Question: I am trying to generate a Heatmap with gnuplot but with a two distinct information for each entry in the heatmap. While heatmap shows the value as color, I want each block in the heatmap to show textual information as well.
The following script creates half of what I have in mind:
'''
set term postscript eps color solid
set output '1.eps'
set title "Heat Map generated from a file containing Z values only"
unset key
set tic scale 0
set border linewidth 2
set palette rgbformula -7,2,-3
unset cbtics
unset colorbox
unset xtics
set x2tics ("A" 0, "B" 1, "C" 2, "D" 3, "E" 4)
set ytics ("N0" 0, "N1" 1, "N2" 2, "N3" 3, "N4" 4)
set style line 102 lc rgb'#101010' lt 0 lw 4
set grid front ls 102
set datafile separator ","
plot 'matrix.txt' matrix with image, "" matrix using 1:2:(sprintf('%.2f', $3)) with labels font ',12' offset 0,1.2
set datafile separator
'''
The data file, matrix.txt contains the following information:
'''
7 B, 5 B, 4 D, 3 B, 1 D
2 B, 2 A, 2 D, 0 C, 0 A
3 B, 0 A, 0 E, 0 E, 1 C
4 C, 0 A, 0 B, 0 E, 2 C
5 D, 0 A, 1 A, 2 A, 4 A
'''
The following graph can be resulted from the script:

I want to be able to add the textual information in each entry as second part of the matrix entries (under the grid line).
I was wondering if you guys have any suggestions on how.
Thanks
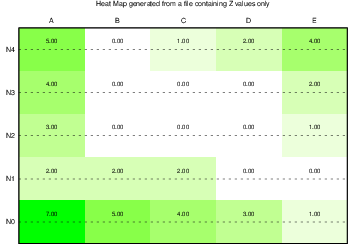
Answer: Seems like you cannot use 'stringcolumn' (or 'strcol') together with 'matrix' to get the complete string contained in the respective matrix elements. As workaround you must iterate over all columns and plot each of them separately with labels:
'''
set title "Heat Map generated from a file containing Z values only"
unset key
set tic scale 0
set border linewidth 2
set palette rgbformula -7,2,-3
unset cbtics
unset colorbox
unset xtics
set x2tics ("A" 0, "B" 1, "C" 2, "D" 3, "E" 4)
set ytics ("N0" 0, "N1" 1, "N2" 2, "N3" 3, "N4" 4)
set style line 102 lc rgb'#101010' lt 0 lw 4
set grid front ls 102
set datafile separator ","
plot 'matrix.txt' matrix with image, for [i=1:5] '' using 0:(i-1):i with labels font ',12' offset 0,1.2
'''